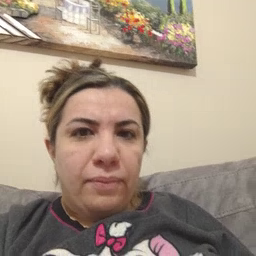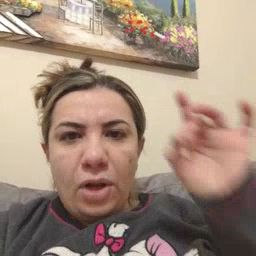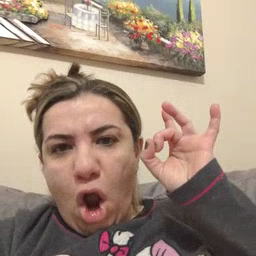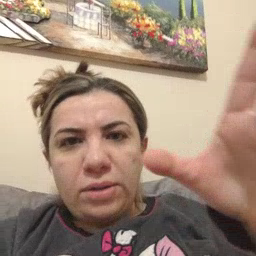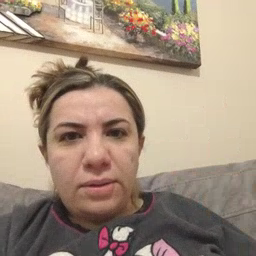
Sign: hate